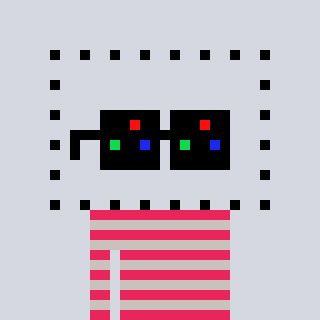
a pixel art character with square black sunglasses, a void-shaped head and a foggrey-colored body on a cool background